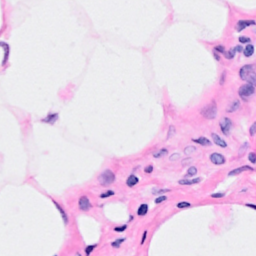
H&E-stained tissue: Breast